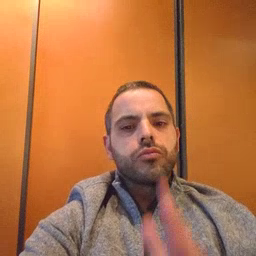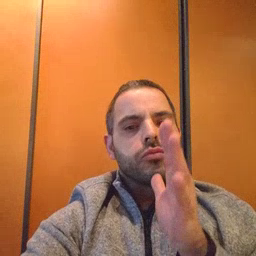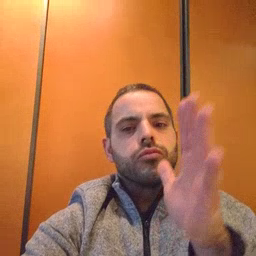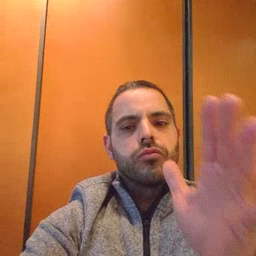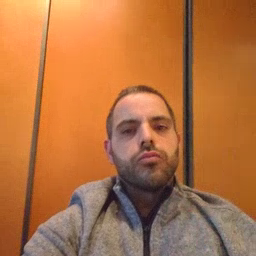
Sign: grandma